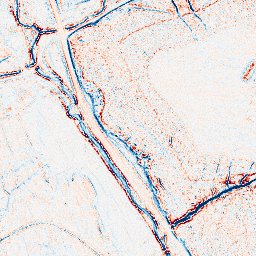
Category: edge_preserving
Decomposition family: anisotropic_diffusion
Decomposition parameters: iterations: 5
kappa: 100
gamma: 0.15
Upsampling method: regularized
Upsampling parameters: scale: 2
lambda_reg: 0.01
Upsampling scale: 2